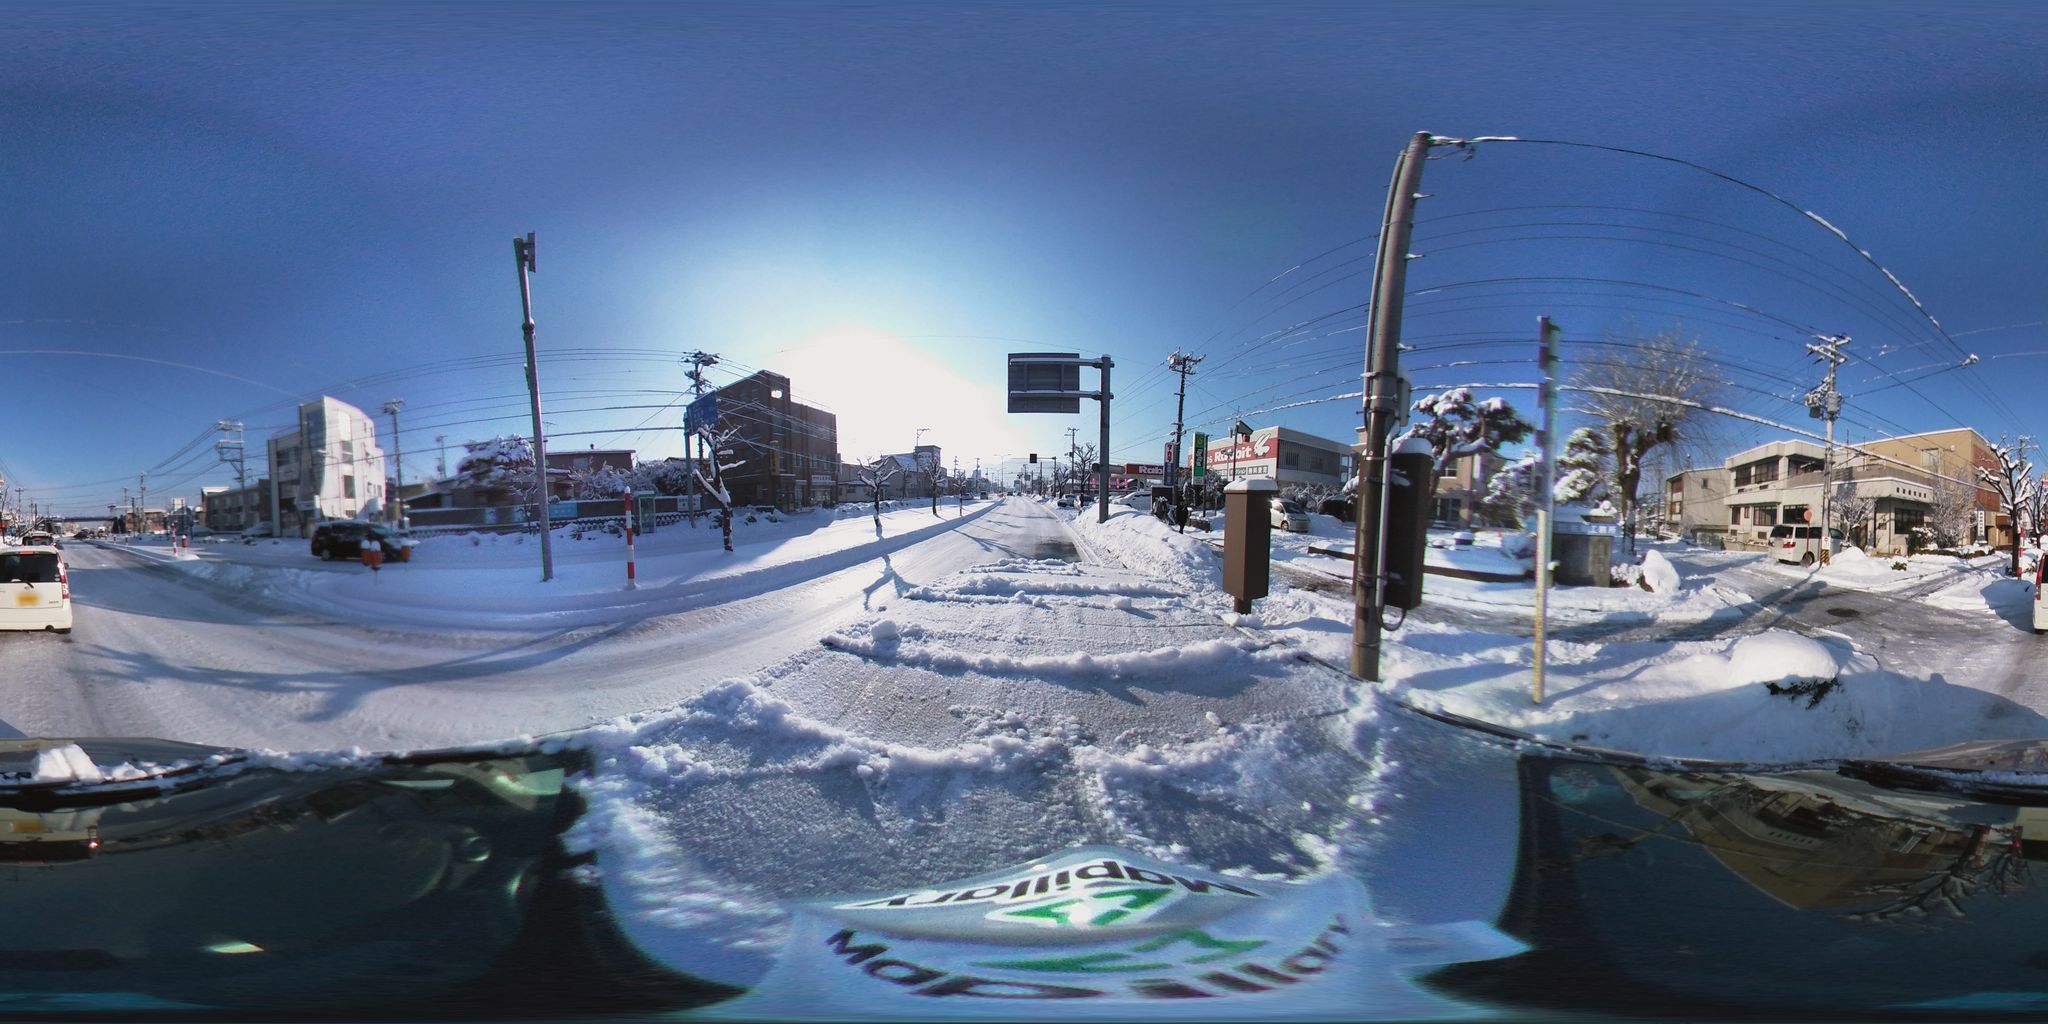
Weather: snowy
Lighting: day
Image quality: good
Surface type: cycling surface
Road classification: primary
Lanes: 2.0
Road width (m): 3.8
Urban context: urban centre
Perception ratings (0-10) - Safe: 0.76, Lively: 4.2, Beautiful: 1.4, Boring: 6.03, Depressing: 5.9, Wealthy: 1.84